Field crop: tomato
Growth stage: 1
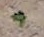
Species: solanum